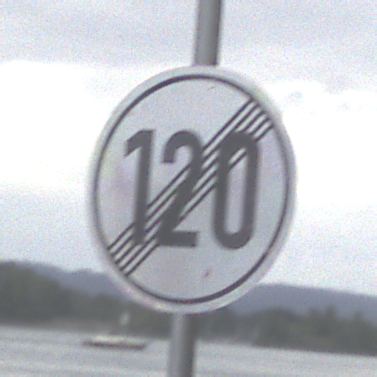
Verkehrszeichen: EndeGeschwindigkeit120
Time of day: Midday
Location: Outdoor (Suburban)
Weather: Overcast
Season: NotSpecified
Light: Natural